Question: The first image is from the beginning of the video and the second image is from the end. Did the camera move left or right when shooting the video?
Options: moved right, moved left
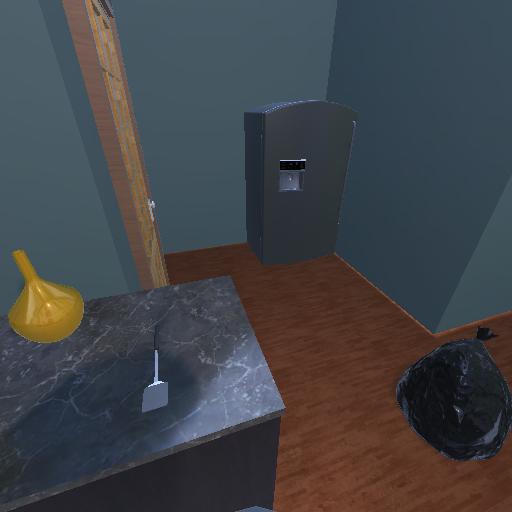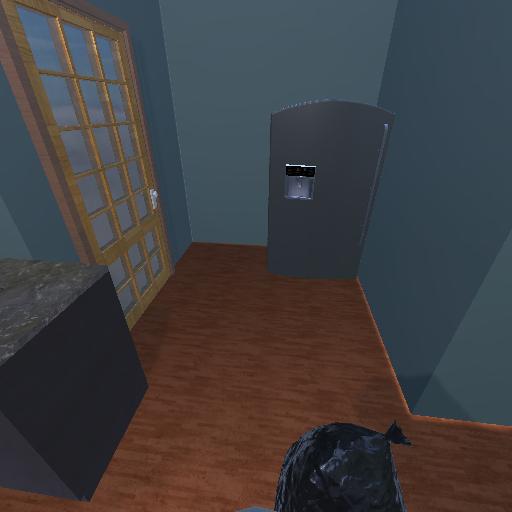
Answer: moved right